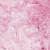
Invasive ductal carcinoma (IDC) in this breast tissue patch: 0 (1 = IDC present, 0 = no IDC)